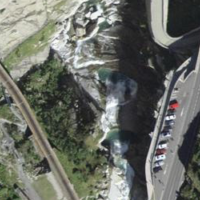
EUNIS habitat code: 15
Species observed at this site:
Thymus pulegioides
Motacilla cinerea
Troglodytes troglodytes
Cinclus cinclus
Tichodroma muraria
Chamaenerion dodonaei
Pyrrhocorax graculus
Ptyonoprogne rupestris